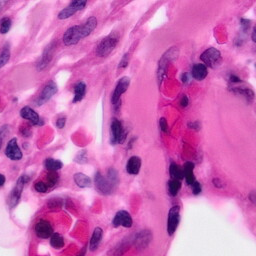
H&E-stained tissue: Pancreatic